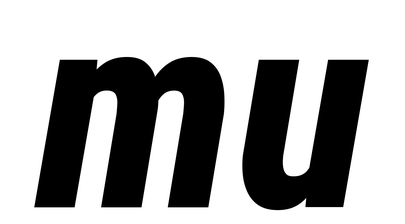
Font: Roboto-Italic_Condensed_ExtraBold_Italic